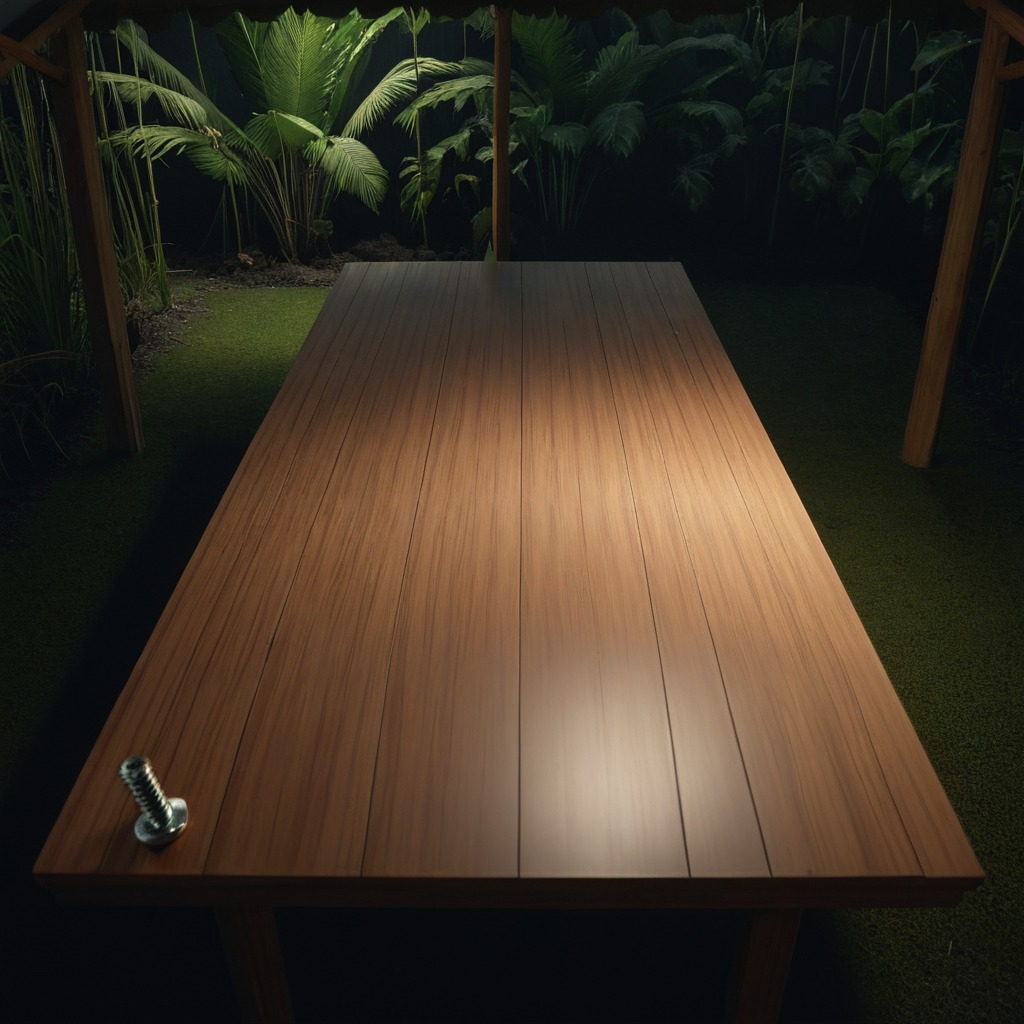
A metal screw is lying on a wooden table inside a jungle field workshop tent at night.